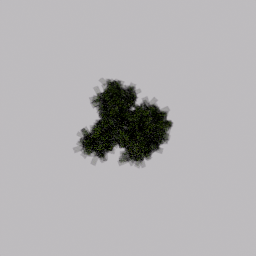
Label: nature